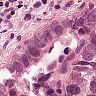
Metastatic tissue present: yes